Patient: sex F, age 54
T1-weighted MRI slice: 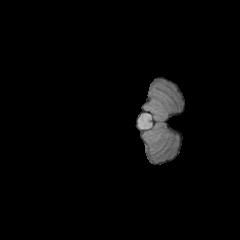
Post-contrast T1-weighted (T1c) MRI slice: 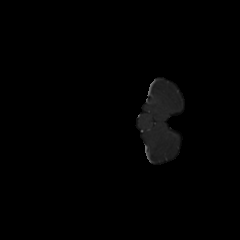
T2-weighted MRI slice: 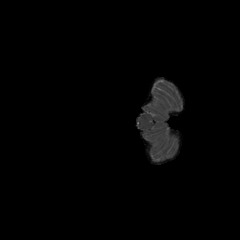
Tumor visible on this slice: no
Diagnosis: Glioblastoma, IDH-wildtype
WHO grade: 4